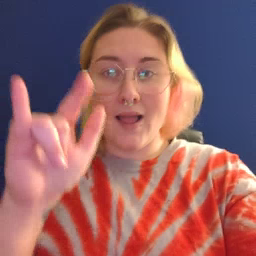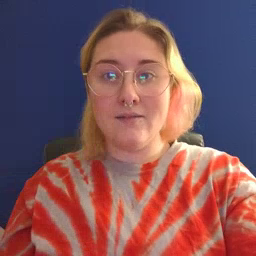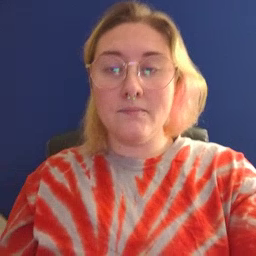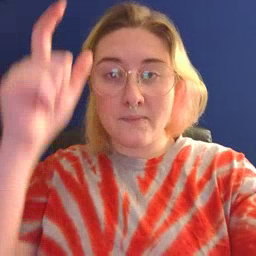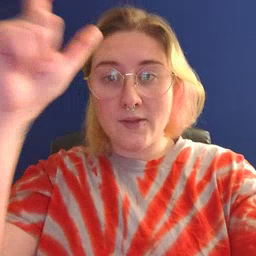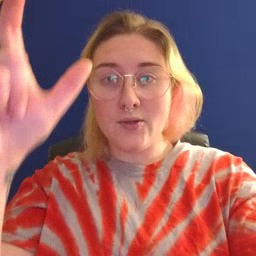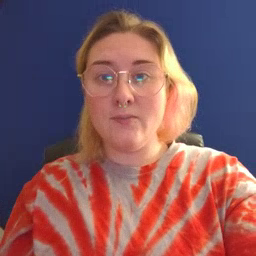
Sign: moon